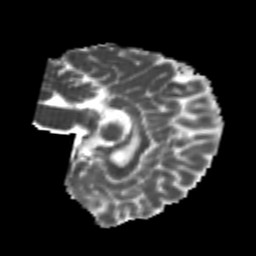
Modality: MD
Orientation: sagittal
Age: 22
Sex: female
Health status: healthy
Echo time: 0.074 s